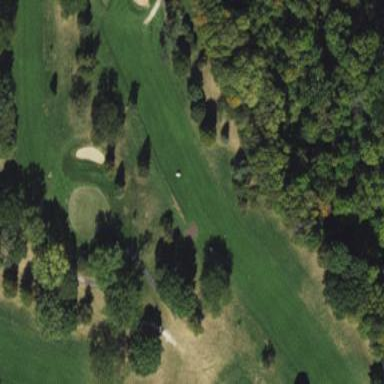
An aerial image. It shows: Grassy area designated as golf fairway.